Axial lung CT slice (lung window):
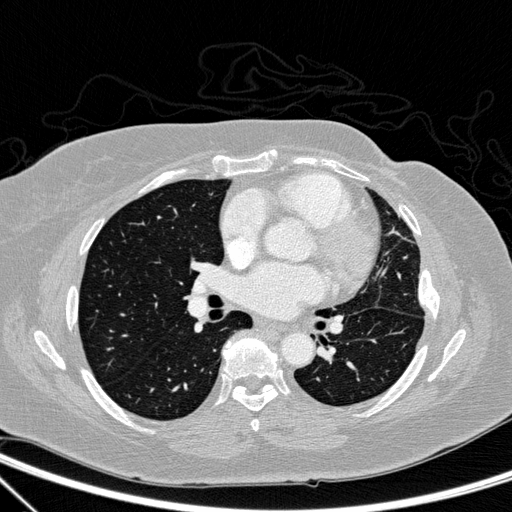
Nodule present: no